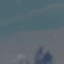
Land use / land cover class: SeaLake